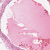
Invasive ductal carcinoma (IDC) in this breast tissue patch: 0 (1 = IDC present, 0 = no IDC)